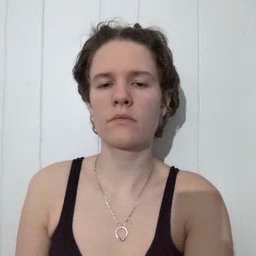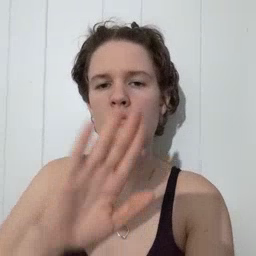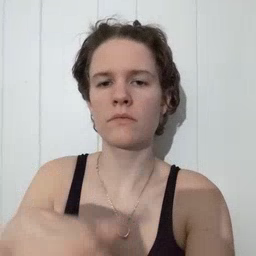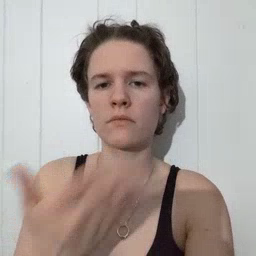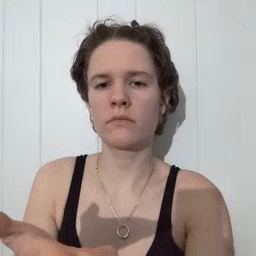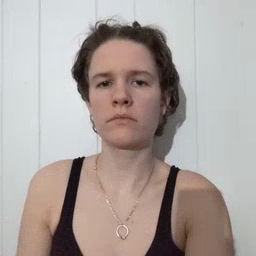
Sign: all